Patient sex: M
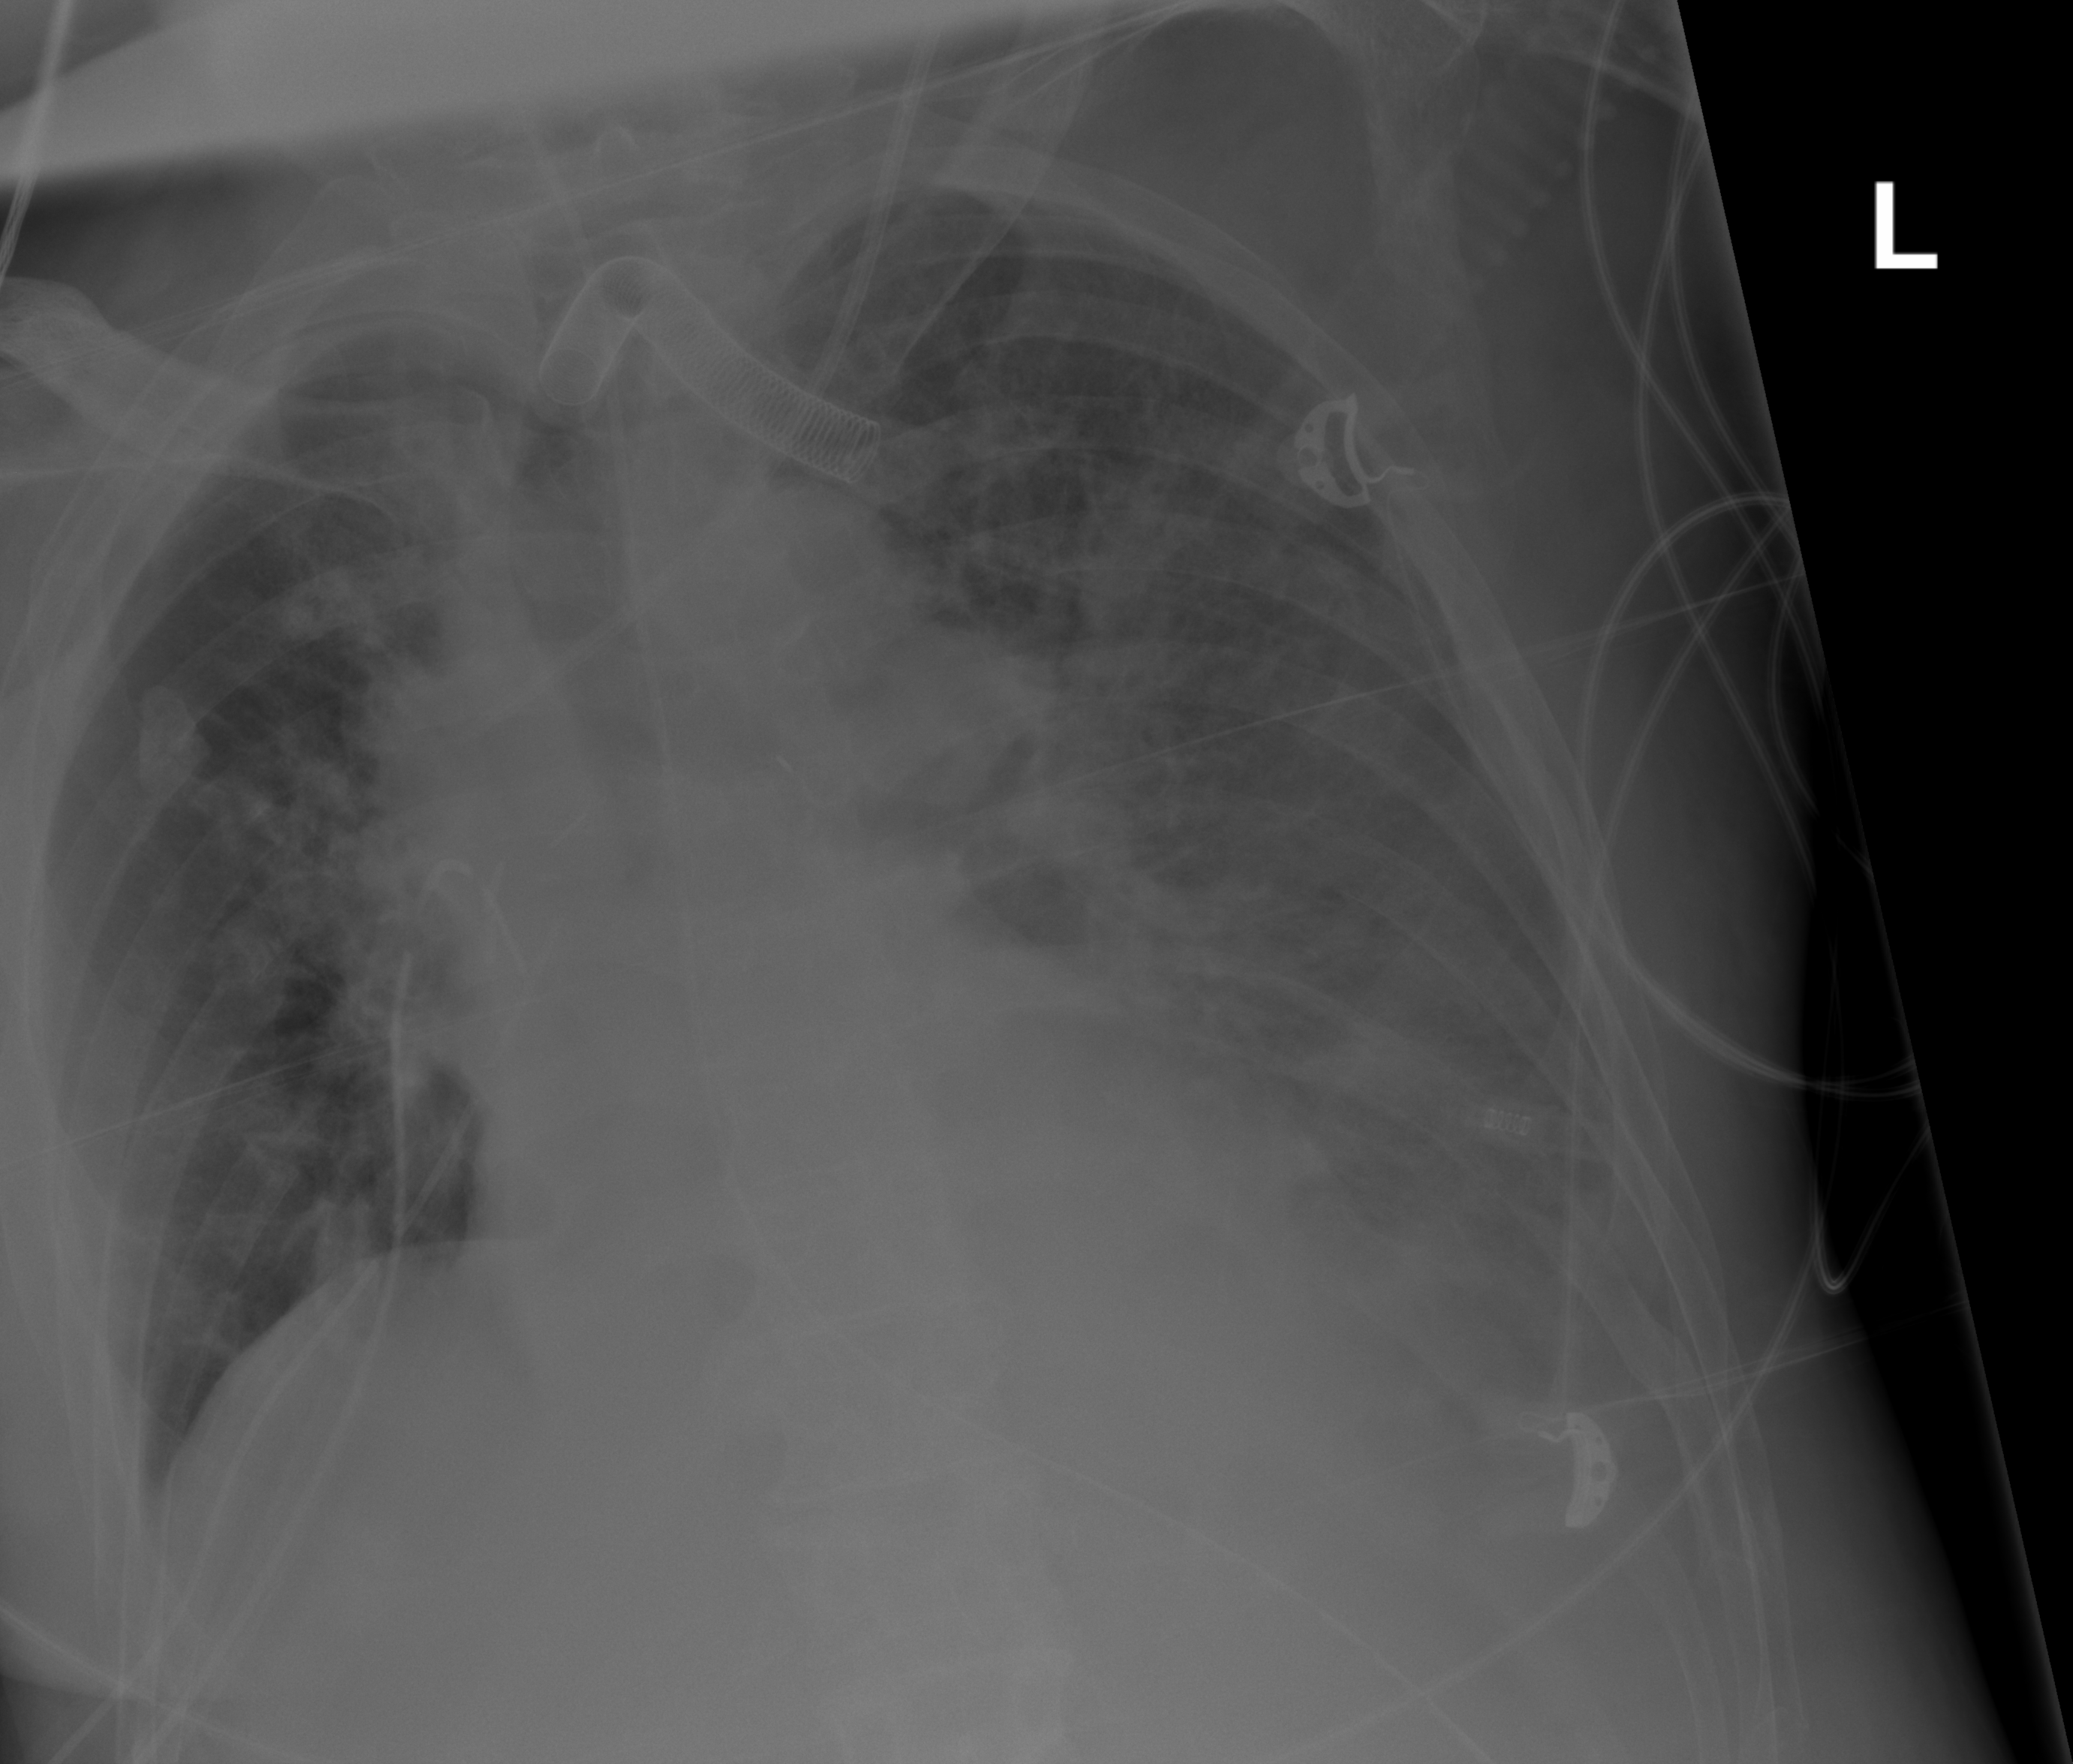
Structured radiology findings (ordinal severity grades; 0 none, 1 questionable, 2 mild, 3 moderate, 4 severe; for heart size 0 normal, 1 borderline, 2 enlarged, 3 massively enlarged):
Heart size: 1
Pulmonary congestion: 2
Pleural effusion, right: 0
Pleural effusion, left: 2
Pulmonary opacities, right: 2
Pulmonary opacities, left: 0
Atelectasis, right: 0
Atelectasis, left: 2